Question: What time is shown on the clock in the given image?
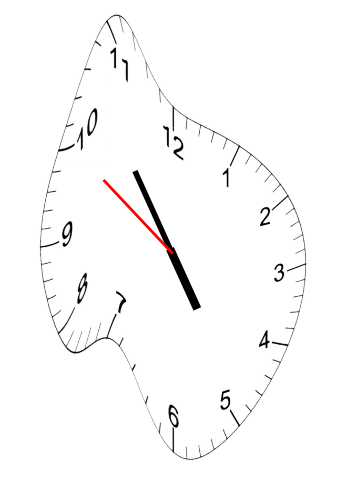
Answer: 04:53:50